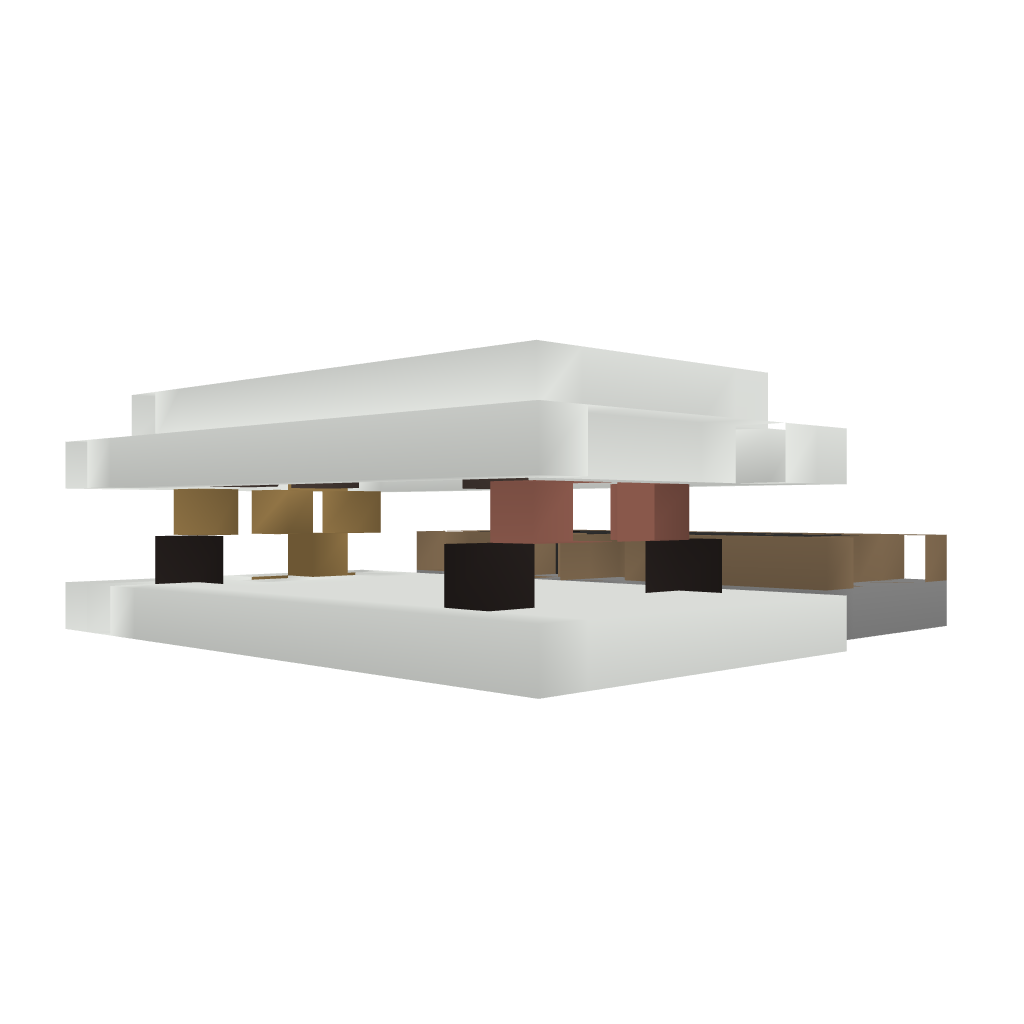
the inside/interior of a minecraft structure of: A little small house